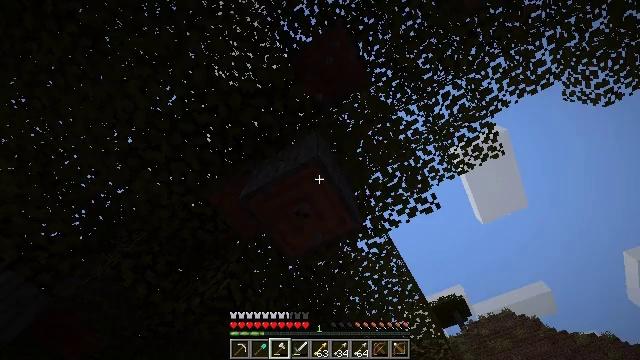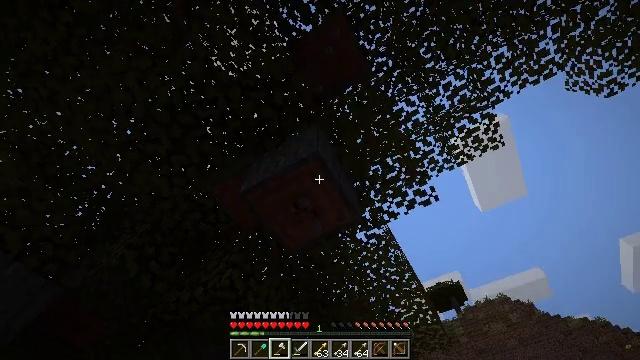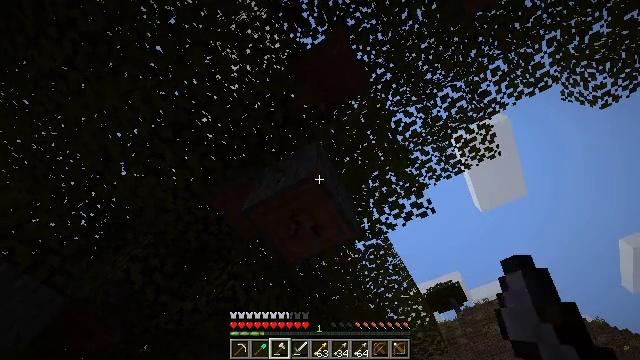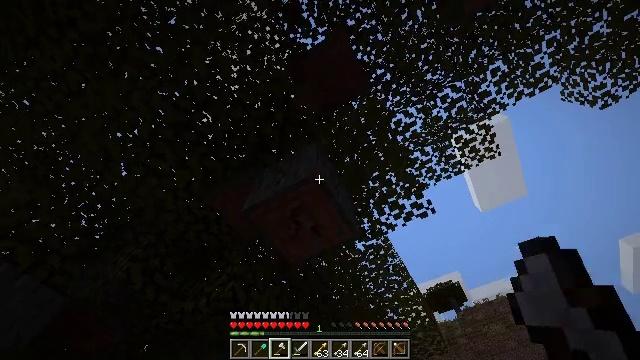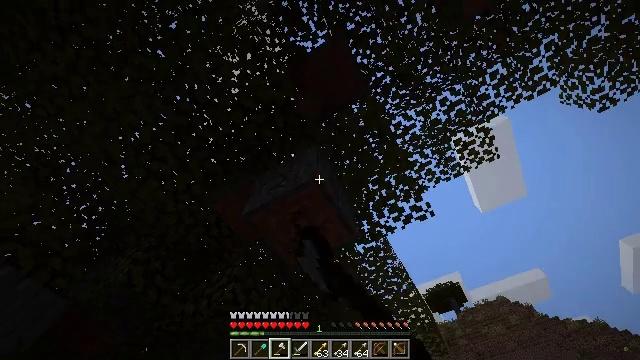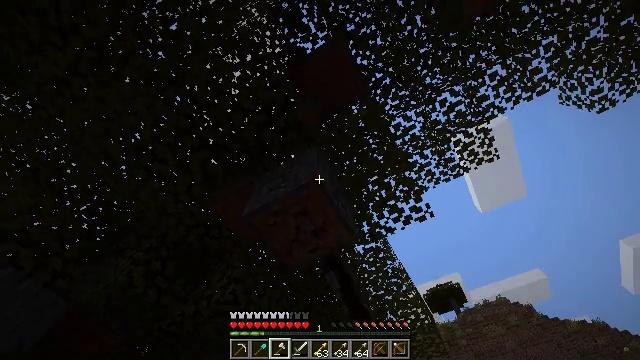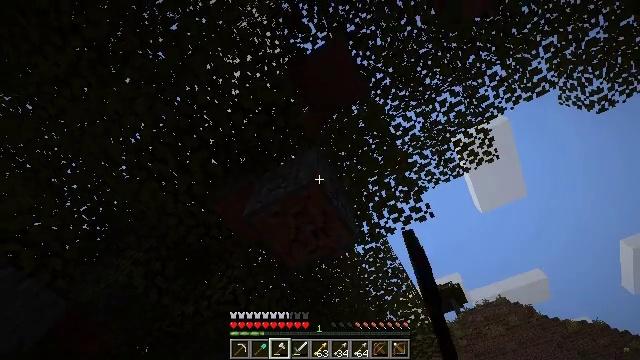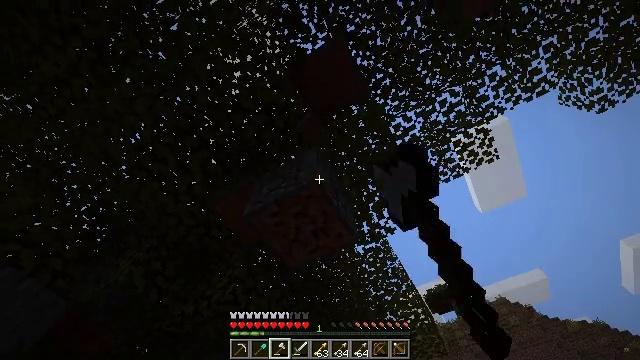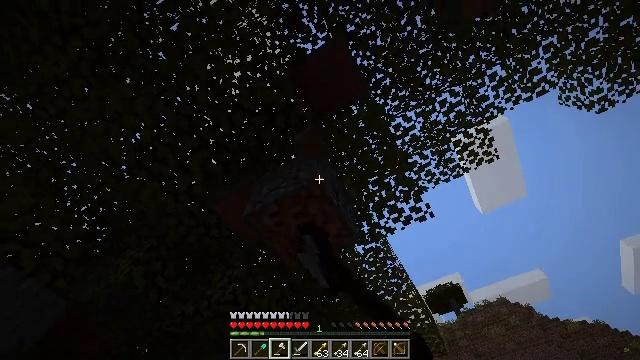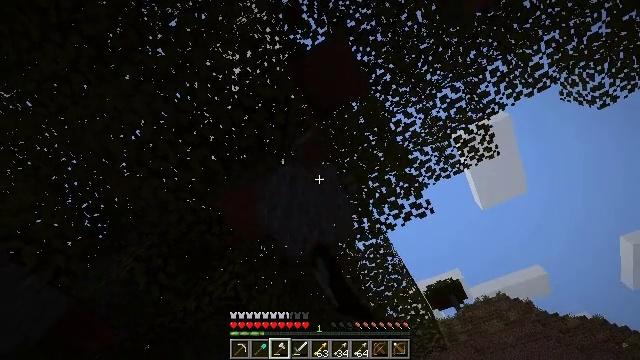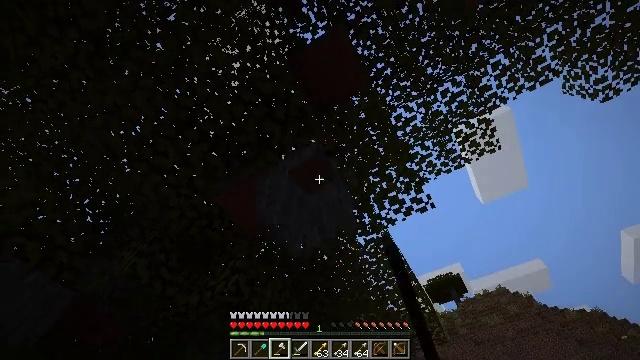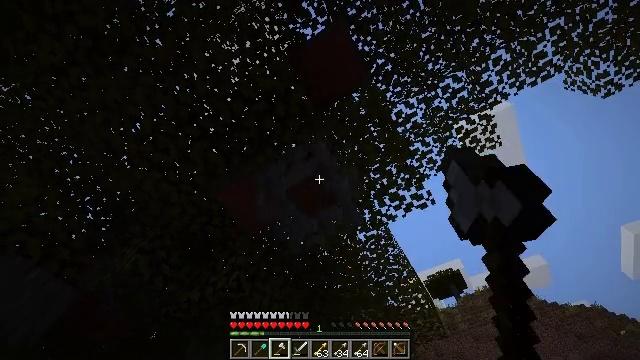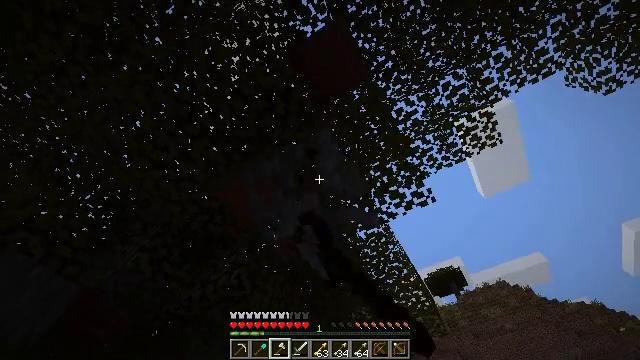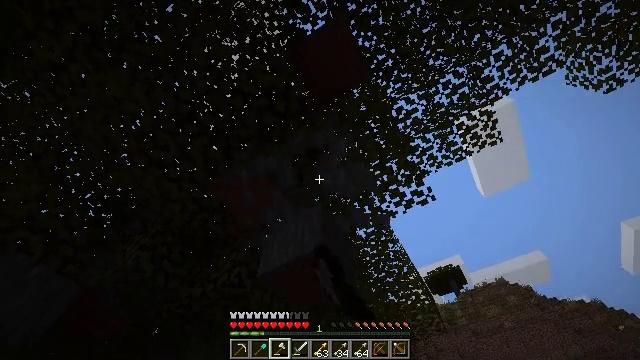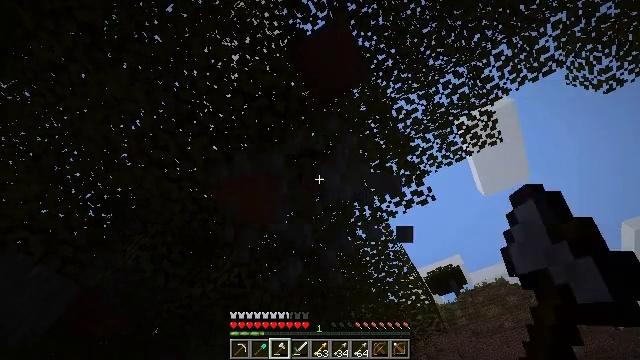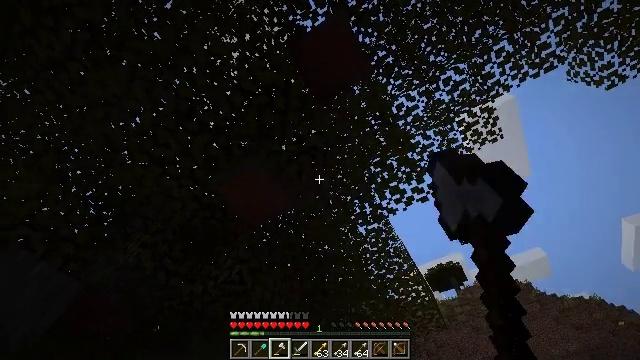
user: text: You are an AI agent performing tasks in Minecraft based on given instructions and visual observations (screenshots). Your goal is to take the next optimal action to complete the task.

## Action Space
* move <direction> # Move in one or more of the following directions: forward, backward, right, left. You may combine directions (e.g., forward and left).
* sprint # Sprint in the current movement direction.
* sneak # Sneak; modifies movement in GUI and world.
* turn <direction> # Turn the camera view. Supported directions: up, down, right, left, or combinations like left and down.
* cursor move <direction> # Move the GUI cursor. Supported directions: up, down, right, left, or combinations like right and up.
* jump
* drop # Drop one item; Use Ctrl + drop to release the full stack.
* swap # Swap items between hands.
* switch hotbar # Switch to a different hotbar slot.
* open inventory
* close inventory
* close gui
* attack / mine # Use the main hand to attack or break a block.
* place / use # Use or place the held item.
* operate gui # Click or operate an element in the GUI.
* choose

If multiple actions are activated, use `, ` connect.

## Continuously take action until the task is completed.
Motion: motion action
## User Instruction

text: Collect acacia logs by breaking the tree.
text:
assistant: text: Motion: move back, turn down, attack / mine
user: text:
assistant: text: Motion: attack / mine
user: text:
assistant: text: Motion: attack / mine
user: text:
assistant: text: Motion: attack / mine
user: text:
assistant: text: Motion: attack / mine
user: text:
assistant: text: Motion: attack / mine
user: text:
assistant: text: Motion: attack / mine
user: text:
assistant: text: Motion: attack / mine
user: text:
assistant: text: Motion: attack / mine
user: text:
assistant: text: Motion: turn down, attack / mine
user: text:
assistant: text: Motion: attack / mine
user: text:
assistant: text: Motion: attack / mine
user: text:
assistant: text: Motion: attack / mine
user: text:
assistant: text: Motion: attack / mine
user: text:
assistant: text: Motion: attack / mine
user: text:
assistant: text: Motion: turn left and down, attack / mine
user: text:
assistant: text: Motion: move forward and move left, turn left and down, attack / mine
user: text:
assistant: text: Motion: move forward and move left, attack / mine
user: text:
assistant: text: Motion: move forward and move left, attack / mine
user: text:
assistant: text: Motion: move forward and move left, attack / mine
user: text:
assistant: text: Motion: attack / mine
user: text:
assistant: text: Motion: turn left and up, attack / mine
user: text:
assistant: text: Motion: turn up, attack / mine
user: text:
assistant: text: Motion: attack / mine
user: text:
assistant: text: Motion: attack / mine
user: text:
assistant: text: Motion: attack / mine
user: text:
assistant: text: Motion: attack / mine
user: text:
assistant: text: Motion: attack / mine
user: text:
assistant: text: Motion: attack / mine
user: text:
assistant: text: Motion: attack / mine